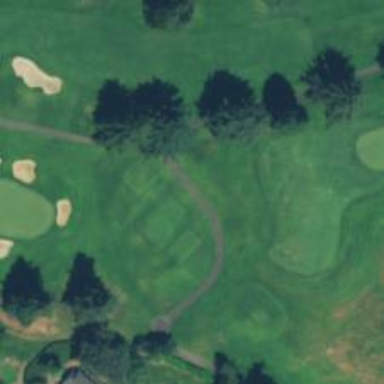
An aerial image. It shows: Path designated for golf carts.